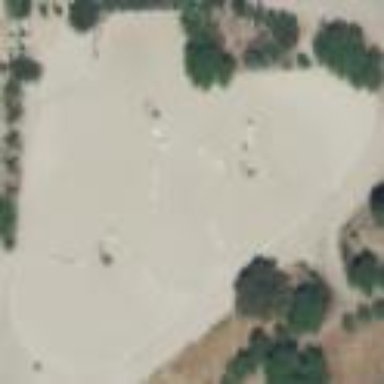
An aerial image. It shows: Equestrian pitch for leisure land activities.